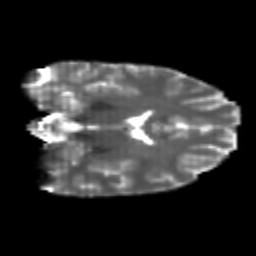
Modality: T2w
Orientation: coronal
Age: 24
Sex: female
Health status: healthy
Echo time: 0.074 s